Question: In some application,
I am using following sql query,
'''
SELECT DATE,
SUM( CASE WHEN project_id = '6' THEN spent_time ELSE 0 END ) project_1,
SUM( CASE WHEN project_id = '41' THEN spent_time ELSE 0 END ) project_2,
SUM( CASE WHEN project_id = '14' THEN spent_time ELSE 0 END ) project_3
FROM tasks
WHERE user_id =80
GROUP BY DATE, project_id
'''
it returns following output

but in the above SQL query I have used predefined columns. I am looking for a solution where I have dynamic columns say I don't have project ids known before hand.
Also I want one extra columns that shows sum of project_1, project_2, project_3 for each row.
So, the resultant structure will be DATE, PROJECT_1, PROJECT_2, PROJECT_3, SUM_OF_PROJECTS
Can I also get data where the row doesn't exists? For instance '2012-04-03' in the below example.Preferably not using calendar table
Any pointers would be appreciated.
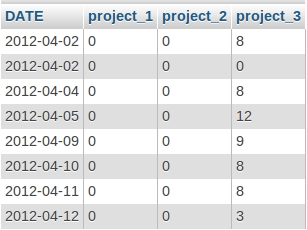
Answer: You need to write code the writes SQL. There is no way to have a single static SQL query that returns a dynamic number of columns. Only by dynamically building the query itself can you accomplish that.
Your example code is fine. For a fixed number of projects.
You could even make '6', '41' and '14' into parameters, meaning that your query will always return three projects, but they could be different projects each time.
But to then have a fourth project, you'd need to change the query.
You could write code to make that change on the fly (dynamic SQL), or just work out the most columns you ever need at once, and then live with that limitation.